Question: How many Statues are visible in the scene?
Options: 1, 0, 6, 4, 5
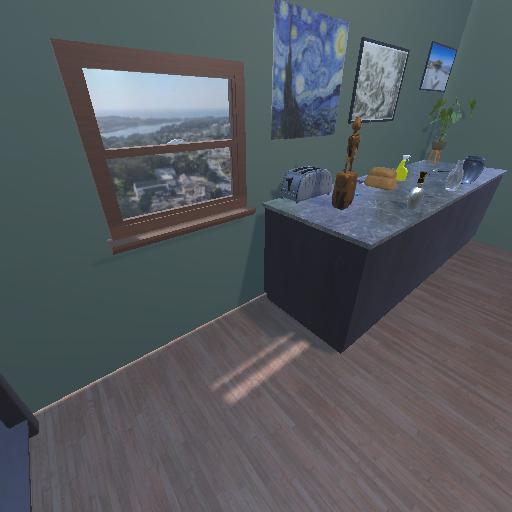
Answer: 1